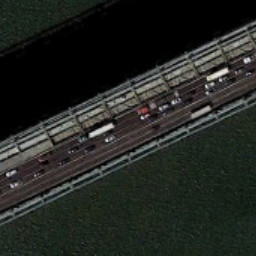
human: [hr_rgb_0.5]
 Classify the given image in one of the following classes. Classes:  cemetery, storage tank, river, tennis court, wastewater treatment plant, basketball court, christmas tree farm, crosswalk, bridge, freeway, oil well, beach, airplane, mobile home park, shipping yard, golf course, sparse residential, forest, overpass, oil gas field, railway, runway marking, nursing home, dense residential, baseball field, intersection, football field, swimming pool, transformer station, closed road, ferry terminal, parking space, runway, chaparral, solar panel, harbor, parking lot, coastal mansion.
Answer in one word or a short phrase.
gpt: bridge